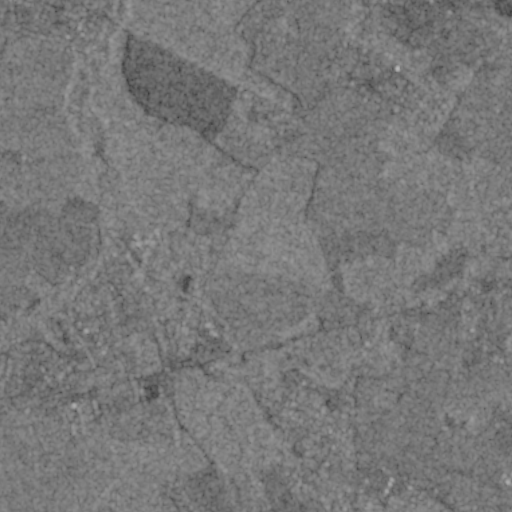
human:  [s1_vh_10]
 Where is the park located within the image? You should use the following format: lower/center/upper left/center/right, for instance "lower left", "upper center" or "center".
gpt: The park is located in the center right of the image.
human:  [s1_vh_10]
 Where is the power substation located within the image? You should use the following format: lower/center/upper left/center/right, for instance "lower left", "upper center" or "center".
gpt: The power substation is located in the center left of the image.
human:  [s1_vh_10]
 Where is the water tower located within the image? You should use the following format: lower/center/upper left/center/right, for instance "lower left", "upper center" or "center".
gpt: The water tower is located in the center right of the image.
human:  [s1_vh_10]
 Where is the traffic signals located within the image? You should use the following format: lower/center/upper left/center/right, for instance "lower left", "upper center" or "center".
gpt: The traffic signals is located in the lower center of the image.
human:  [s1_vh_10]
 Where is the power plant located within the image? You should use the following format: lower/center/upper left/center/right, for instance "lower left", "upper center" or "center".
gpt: There is no power plant in the image.

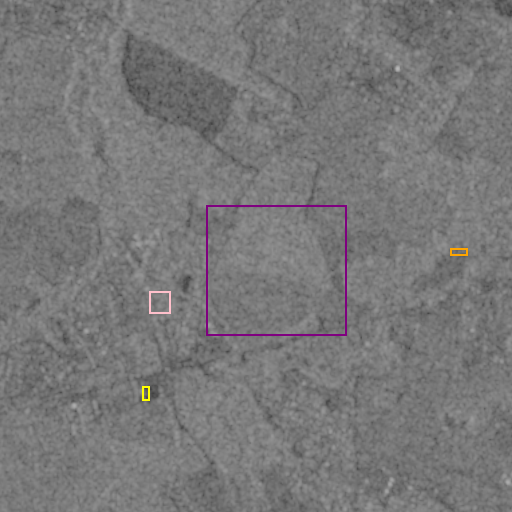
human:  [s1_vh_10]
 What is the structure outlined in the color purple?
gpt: The structure outlined in purple is a crop field.
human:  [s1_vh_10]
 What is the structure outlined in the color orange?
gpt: The structure outlined in orange is a park.
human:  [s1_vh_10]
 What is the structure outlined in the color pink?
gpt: The structure outlined in pink is a power substation.
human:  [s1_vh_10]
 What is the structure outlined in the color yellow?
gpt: The structure outlined in yellow is a building.
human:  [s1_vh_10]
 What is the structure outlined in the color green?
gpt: There is no green outline.